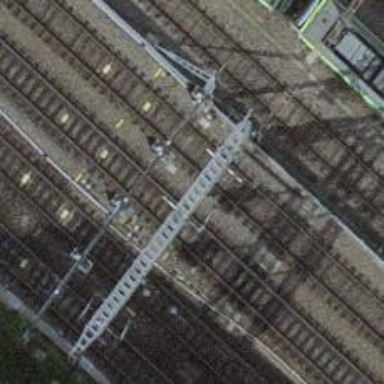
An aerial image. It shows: Railway signal.